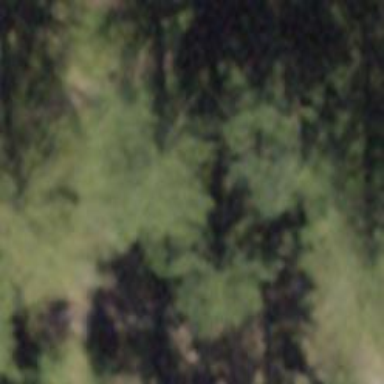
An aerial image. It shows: Needle-leaved tree in nature.